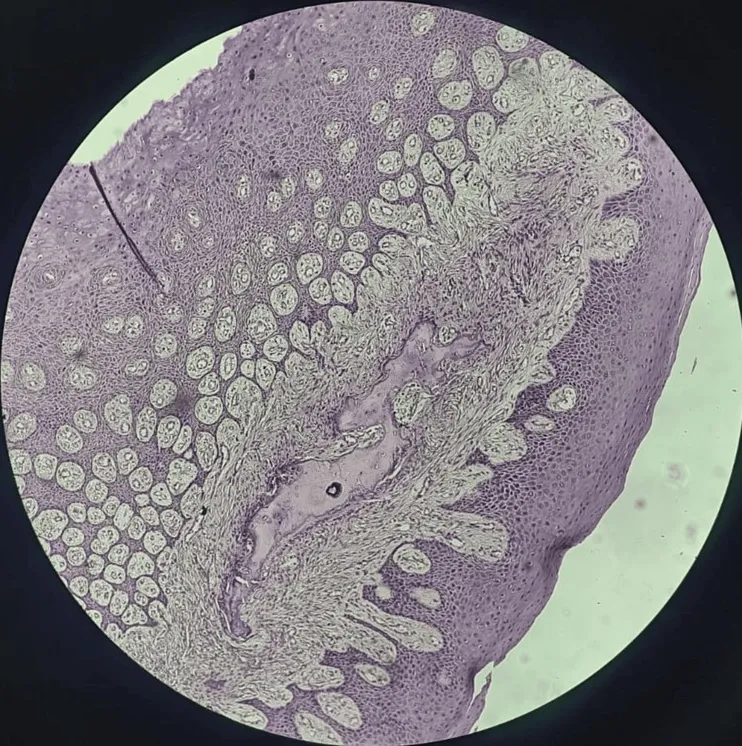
Overlying hyperplastic epithelium and underlying connective tissue stroma comprising numerous blood capillaries and dense inflammatory cell infiltrate with bony trabeculae.
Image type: pathology (h&e)